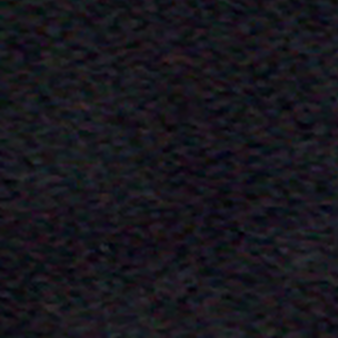
Label: other